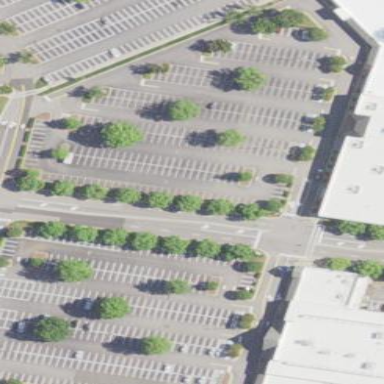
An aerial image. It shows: Parking area with surface.